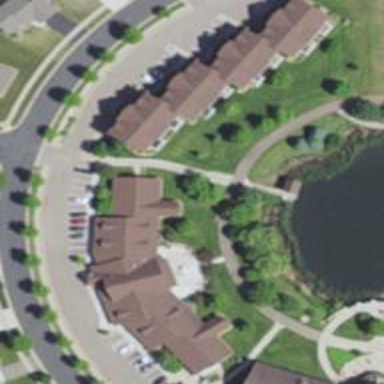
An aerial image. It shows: Image showing building with apartments.